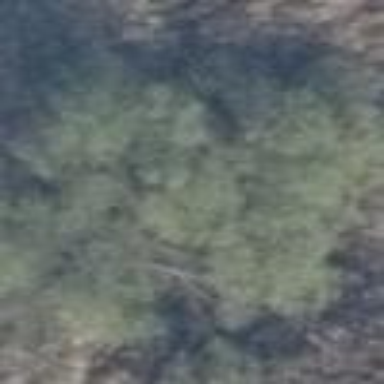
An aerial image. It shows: Patch of scrub vegetation.